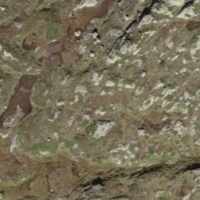
EUNIS habitat code: 23
Species observed at this site:
Papilio machaon
Motacilla cinerea
Turdus viscivorus
Pyrrhocorax graculus
Linaria cannabina
Colias palaeno
Anthus spinoletta